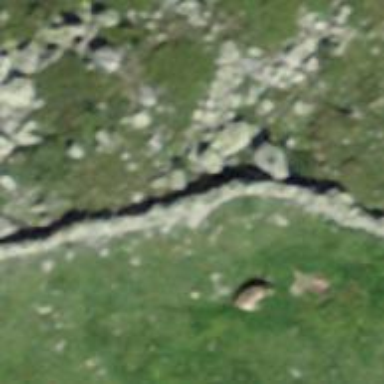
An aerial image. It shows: Wall made of dry stone.